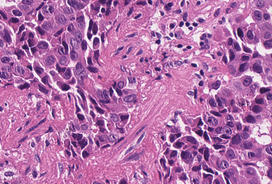
Tumor epithelial tissue: yes
Tumor-associated stroma tissue: yes
Normal tissue: no